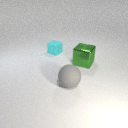
large gray rubber sphere in front of small cyan rubber cube